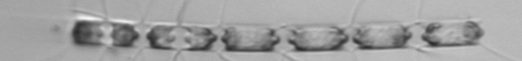
Label: Chaetoceros_didymus